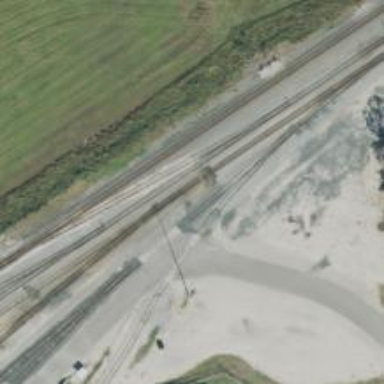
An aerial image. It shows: Railway siding with rails.